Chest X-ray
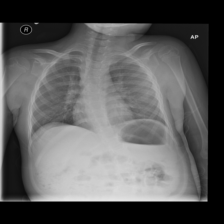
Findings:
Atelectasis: negative
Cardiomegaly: negative
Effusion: negative
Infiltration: negative
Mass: negative
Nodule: negative
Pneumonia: negative
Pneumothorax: negative
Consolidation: negative
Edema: negative
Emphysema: negative
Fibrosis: negative
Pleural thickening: negative
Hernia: negative